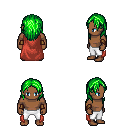
a pixel art fantasy rpg character, male body template, human, dark skin, maroon cape, white pants, green long hairstyle, cloth bracers, four views (front, back, left, right), 2x2 character sprite sheet, small pixel art, hard edges, no anti-aliasing